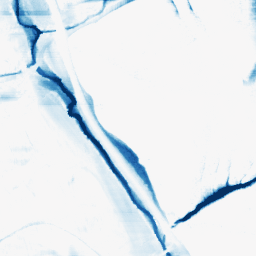
Category: morphological
Decomposition family: morphological_rect
Decomposition parameters: operation: closing
width: 50
height: 10
Upsampling method: lanczos
Upsampling parameters: scale: 8
Upsampling scale: 8